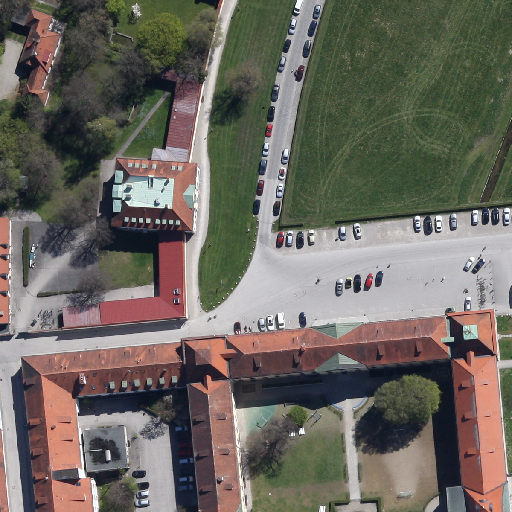
Referring expression: car